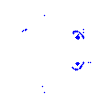
Particle: kaon